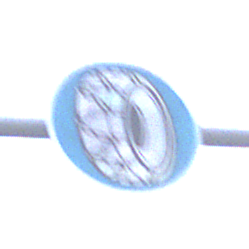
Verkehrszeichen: SchneekettenVorgeschrieben
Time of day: SunriseSunset
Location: Outdoor (Urban)
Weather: PartlyCloudy
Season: NotSpecified
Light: Natural